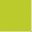
Piece: xx